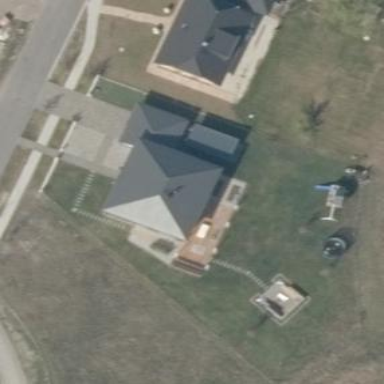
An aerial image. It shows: House with hipped roof.